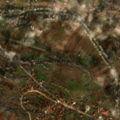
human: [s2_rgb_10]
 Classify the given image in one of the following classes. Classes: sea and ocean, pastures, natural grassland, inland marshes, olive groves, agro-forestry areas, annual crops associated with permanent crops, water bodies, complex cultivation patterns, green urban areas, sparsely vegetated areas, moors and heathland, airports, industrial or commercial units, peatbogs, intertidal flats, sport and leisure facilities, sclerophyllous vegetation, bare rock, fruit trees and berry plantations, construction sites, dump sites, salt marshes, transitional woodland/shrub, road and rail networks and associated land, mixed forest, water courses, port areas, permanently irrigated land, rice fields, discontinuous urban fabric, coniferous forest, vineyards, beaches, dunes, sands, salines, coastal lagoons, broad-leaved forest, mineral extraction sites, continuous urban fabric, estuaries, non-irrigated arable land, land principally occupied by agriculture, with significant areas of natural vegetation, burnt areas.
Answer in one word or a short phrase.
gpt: discontinuous urban fabric, complex cultivation patterns, land principally occupied by agriculture, with significant areas of natural vegetation, broad-leaved forest